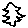
Label: tree